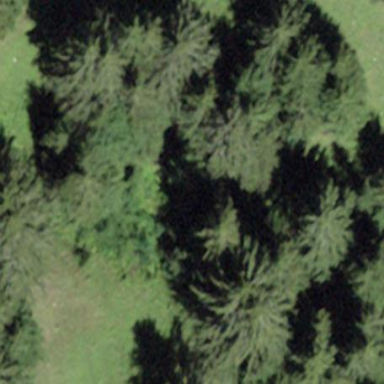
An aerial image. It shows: Forest area.